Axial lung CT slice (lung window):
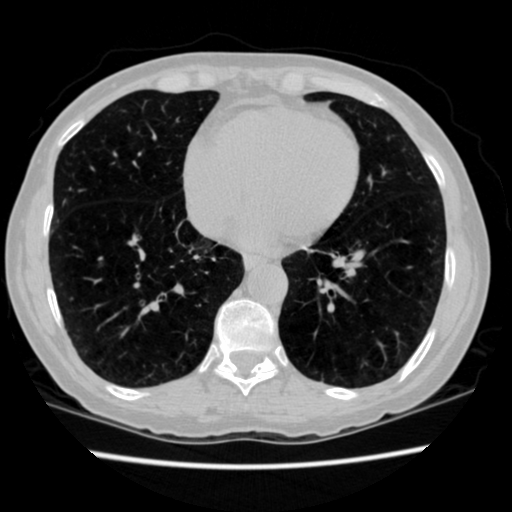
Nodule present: no